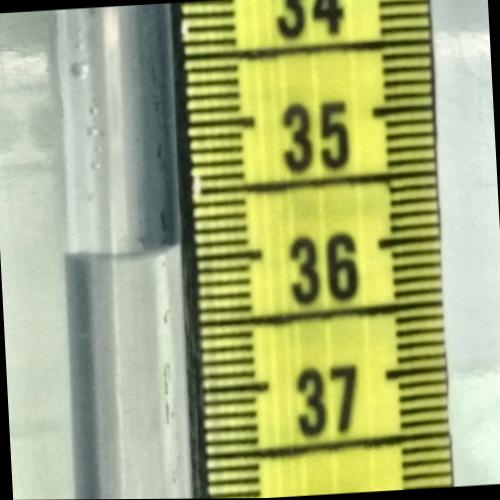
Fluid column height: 35.9 cm